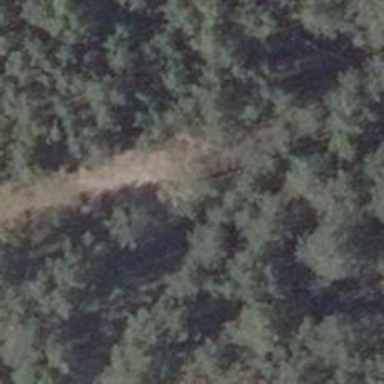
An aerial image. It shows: Path with ground surface. The path has tracktype of grade4.